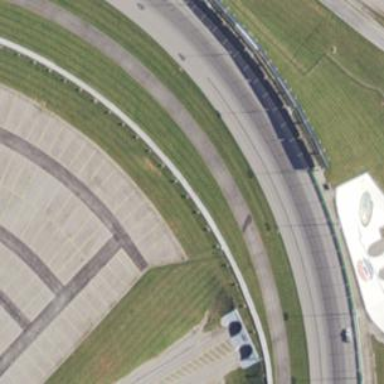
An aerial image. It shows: Motor sport raceway.